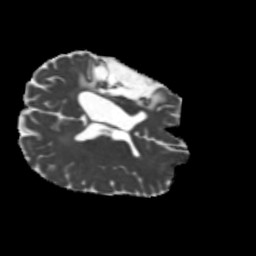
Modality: MD
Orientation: axial
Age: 42
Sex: male
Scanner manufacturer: siemens
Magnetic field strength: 3 T
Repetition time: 5.25 s
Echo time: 0.08 s